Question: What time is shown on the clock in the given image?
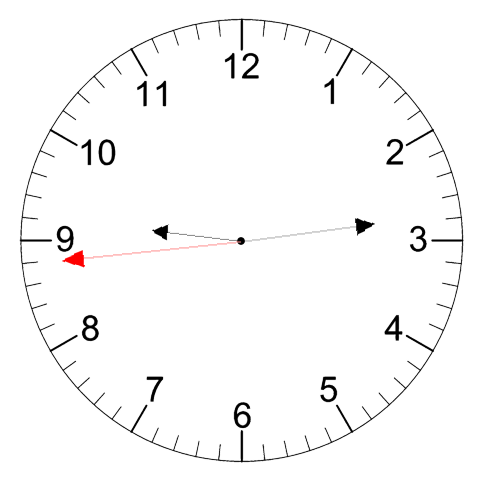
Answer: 09:13:44